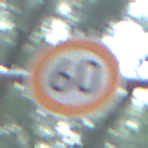
Verkehrszeichen: Geschwindigkeit60
Umgebung: Outdoor, Nature
Tageszeit: SunriseSunset
Wetter: NotSpecified
Licht: Natural
Jahreszeit: Autumn
Kontrast: MediumContrast